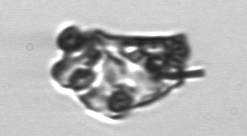
Label: Delphineis